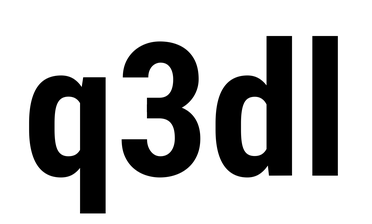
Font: Roboto_Condensed_Bold